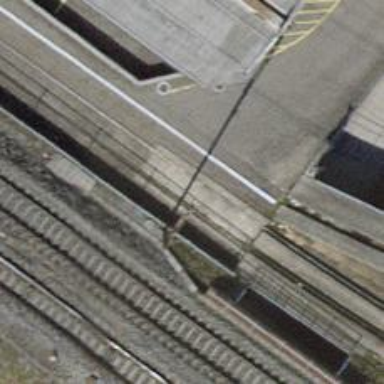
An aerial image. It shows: Railway crossing.